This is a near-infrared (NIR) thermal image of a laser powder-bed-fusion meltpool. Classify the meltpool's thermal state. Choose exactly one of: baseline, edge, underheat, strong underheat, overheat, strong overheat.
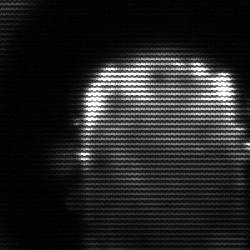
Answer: baseline